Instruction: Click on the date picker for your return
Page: home
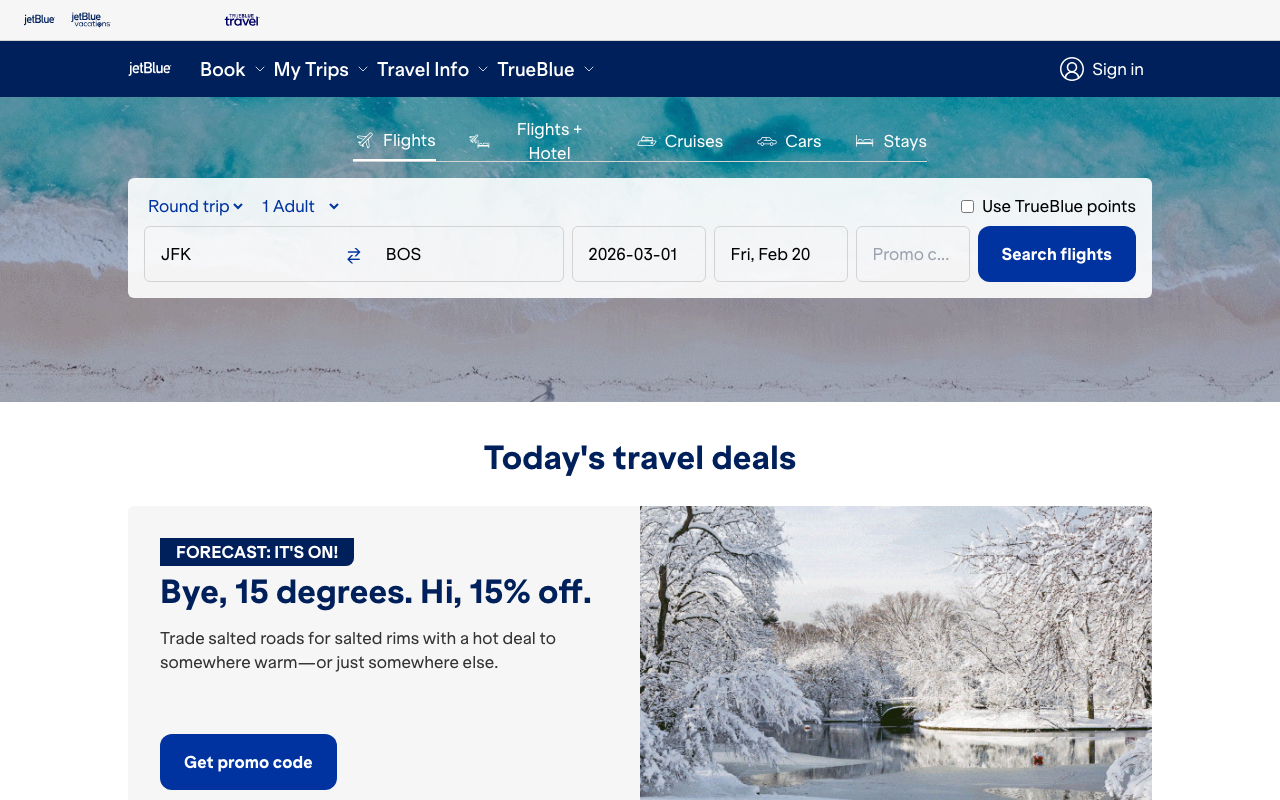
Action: click